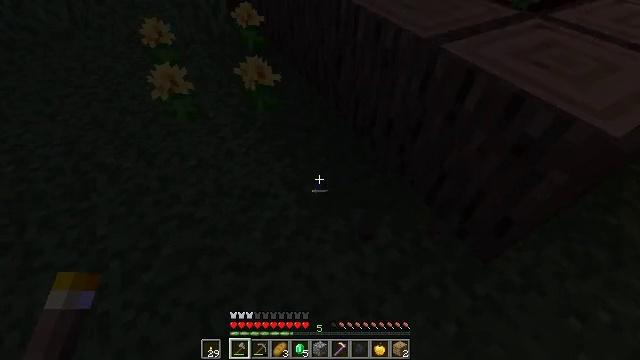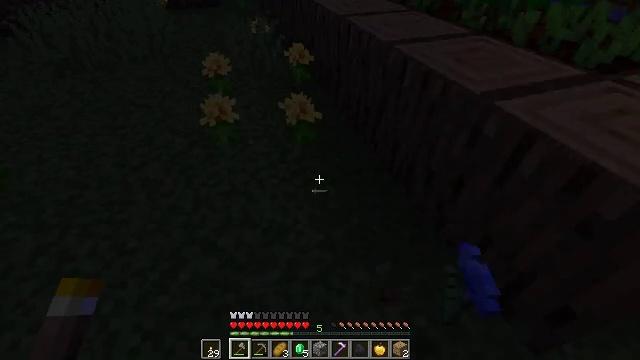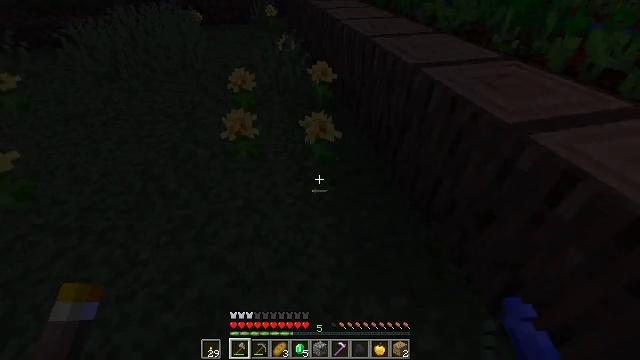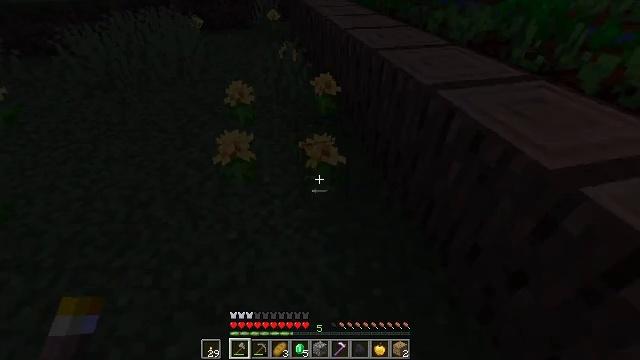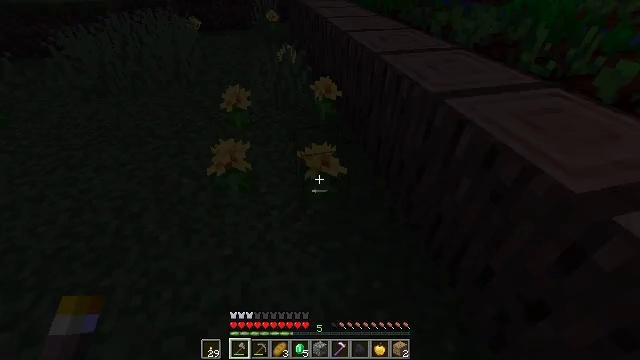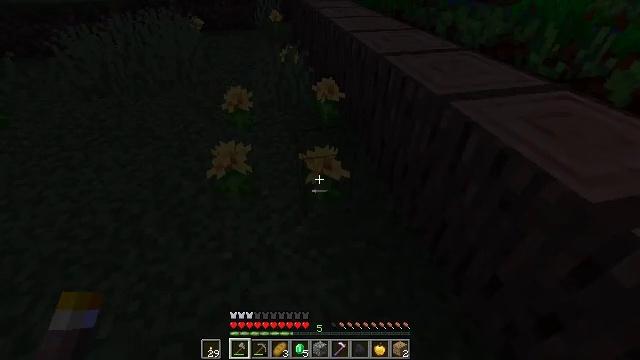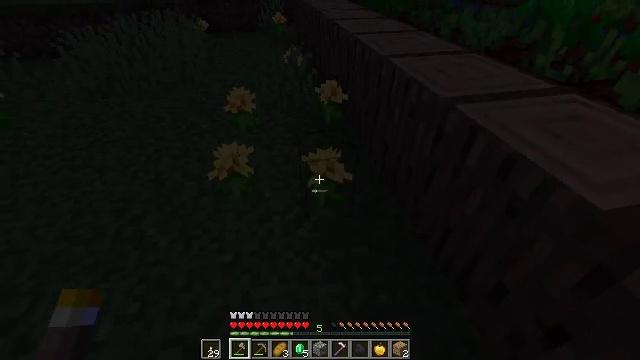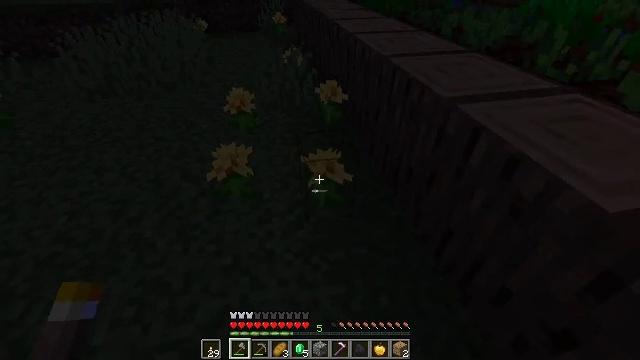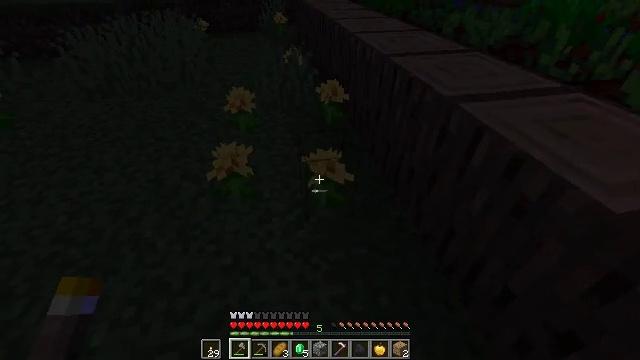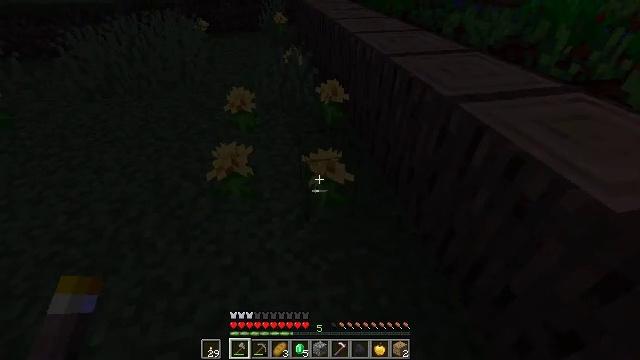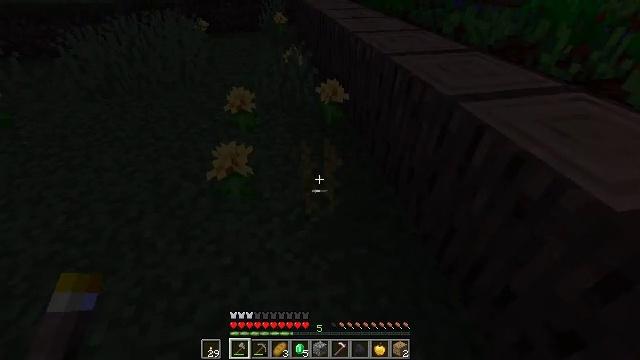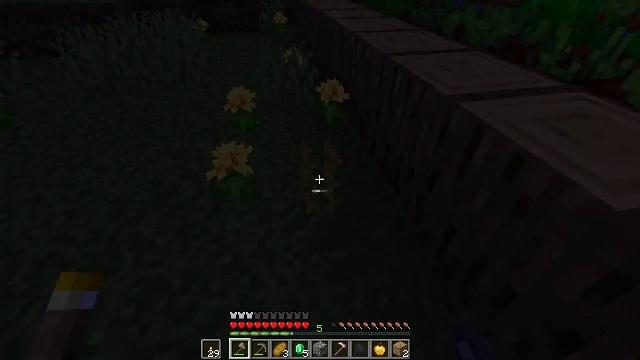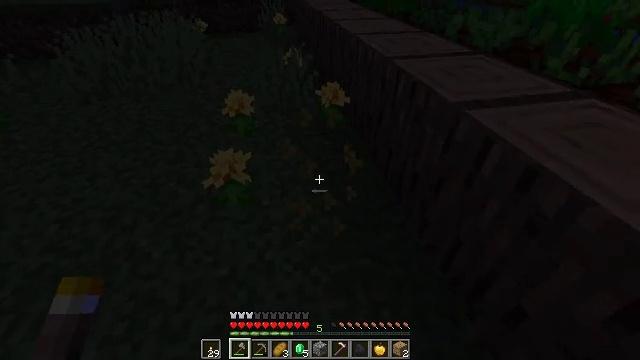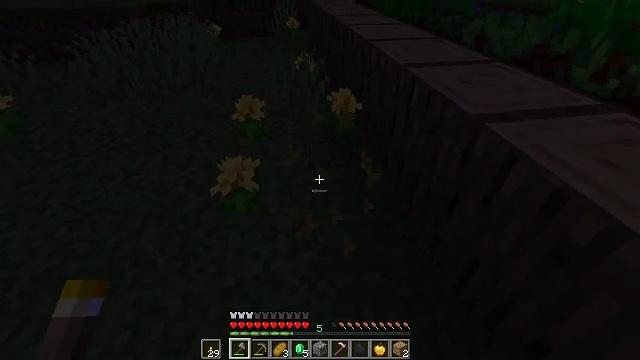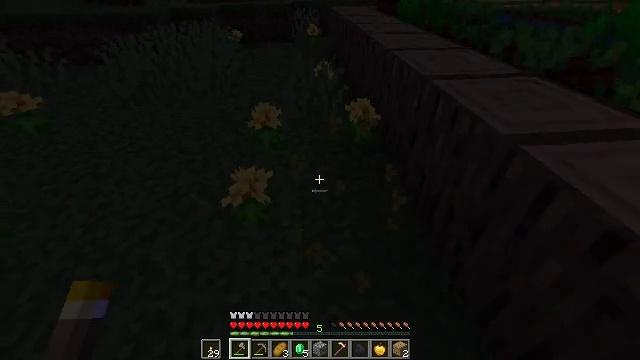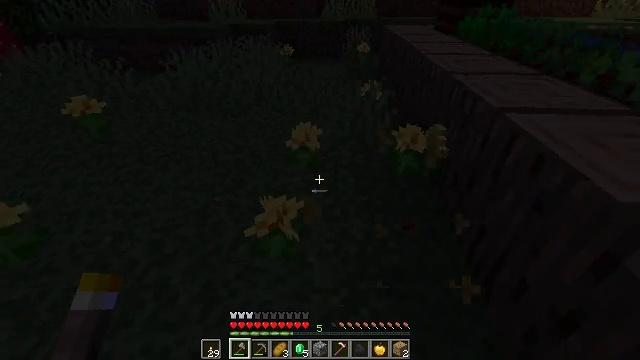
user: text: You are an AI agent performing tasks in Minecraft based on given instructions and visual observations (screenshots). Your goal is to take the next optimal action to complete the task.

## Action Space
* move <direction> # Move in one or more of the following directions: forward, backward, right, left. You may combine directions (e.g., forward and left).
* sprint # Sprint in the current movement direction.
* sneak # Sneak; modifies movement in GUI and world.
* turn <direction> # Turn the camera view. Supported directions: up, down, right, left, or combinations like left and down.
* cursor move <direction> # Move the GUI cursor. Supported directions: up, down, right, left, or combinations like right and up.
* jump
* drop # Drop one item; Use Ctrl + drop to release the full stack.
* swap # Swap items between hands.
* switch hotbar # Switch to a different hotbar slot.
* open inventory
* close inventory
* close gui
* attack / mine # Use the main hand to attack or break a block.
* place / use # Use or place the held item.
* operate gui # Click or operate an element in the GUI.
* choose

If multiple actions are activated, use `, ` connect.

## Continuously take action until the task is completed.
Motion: motion action
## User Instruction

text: Gather dandelions in the field.
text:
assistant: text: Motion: move forward, turn left and up
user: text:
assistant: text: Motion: move forward, turn left and up
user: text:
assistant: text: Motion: move forward
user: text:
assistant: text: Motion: no_op
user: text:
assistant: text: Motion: no_op
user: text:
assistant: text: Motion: no_op
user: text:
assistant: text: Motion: no_op
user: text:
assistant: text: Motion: no_op
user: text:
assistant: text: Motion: no_op
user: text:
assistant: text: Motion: attack / mine
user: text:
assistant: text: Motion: attack / mine
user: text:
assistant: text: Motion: move forward
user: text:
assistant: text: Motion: move forward, turn left
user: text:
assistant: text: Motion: move forward, turn left and up
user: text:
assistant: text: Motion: move forward, turn left and up
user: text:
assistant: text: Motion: turn left and up
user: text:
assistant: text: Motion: attack / mine
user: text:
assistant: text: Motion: attack / mine
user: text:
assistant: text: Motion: no_op
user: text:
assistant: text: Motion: no_op
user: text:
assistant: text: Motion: no_op
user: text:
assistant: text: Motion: no_op